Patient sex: F
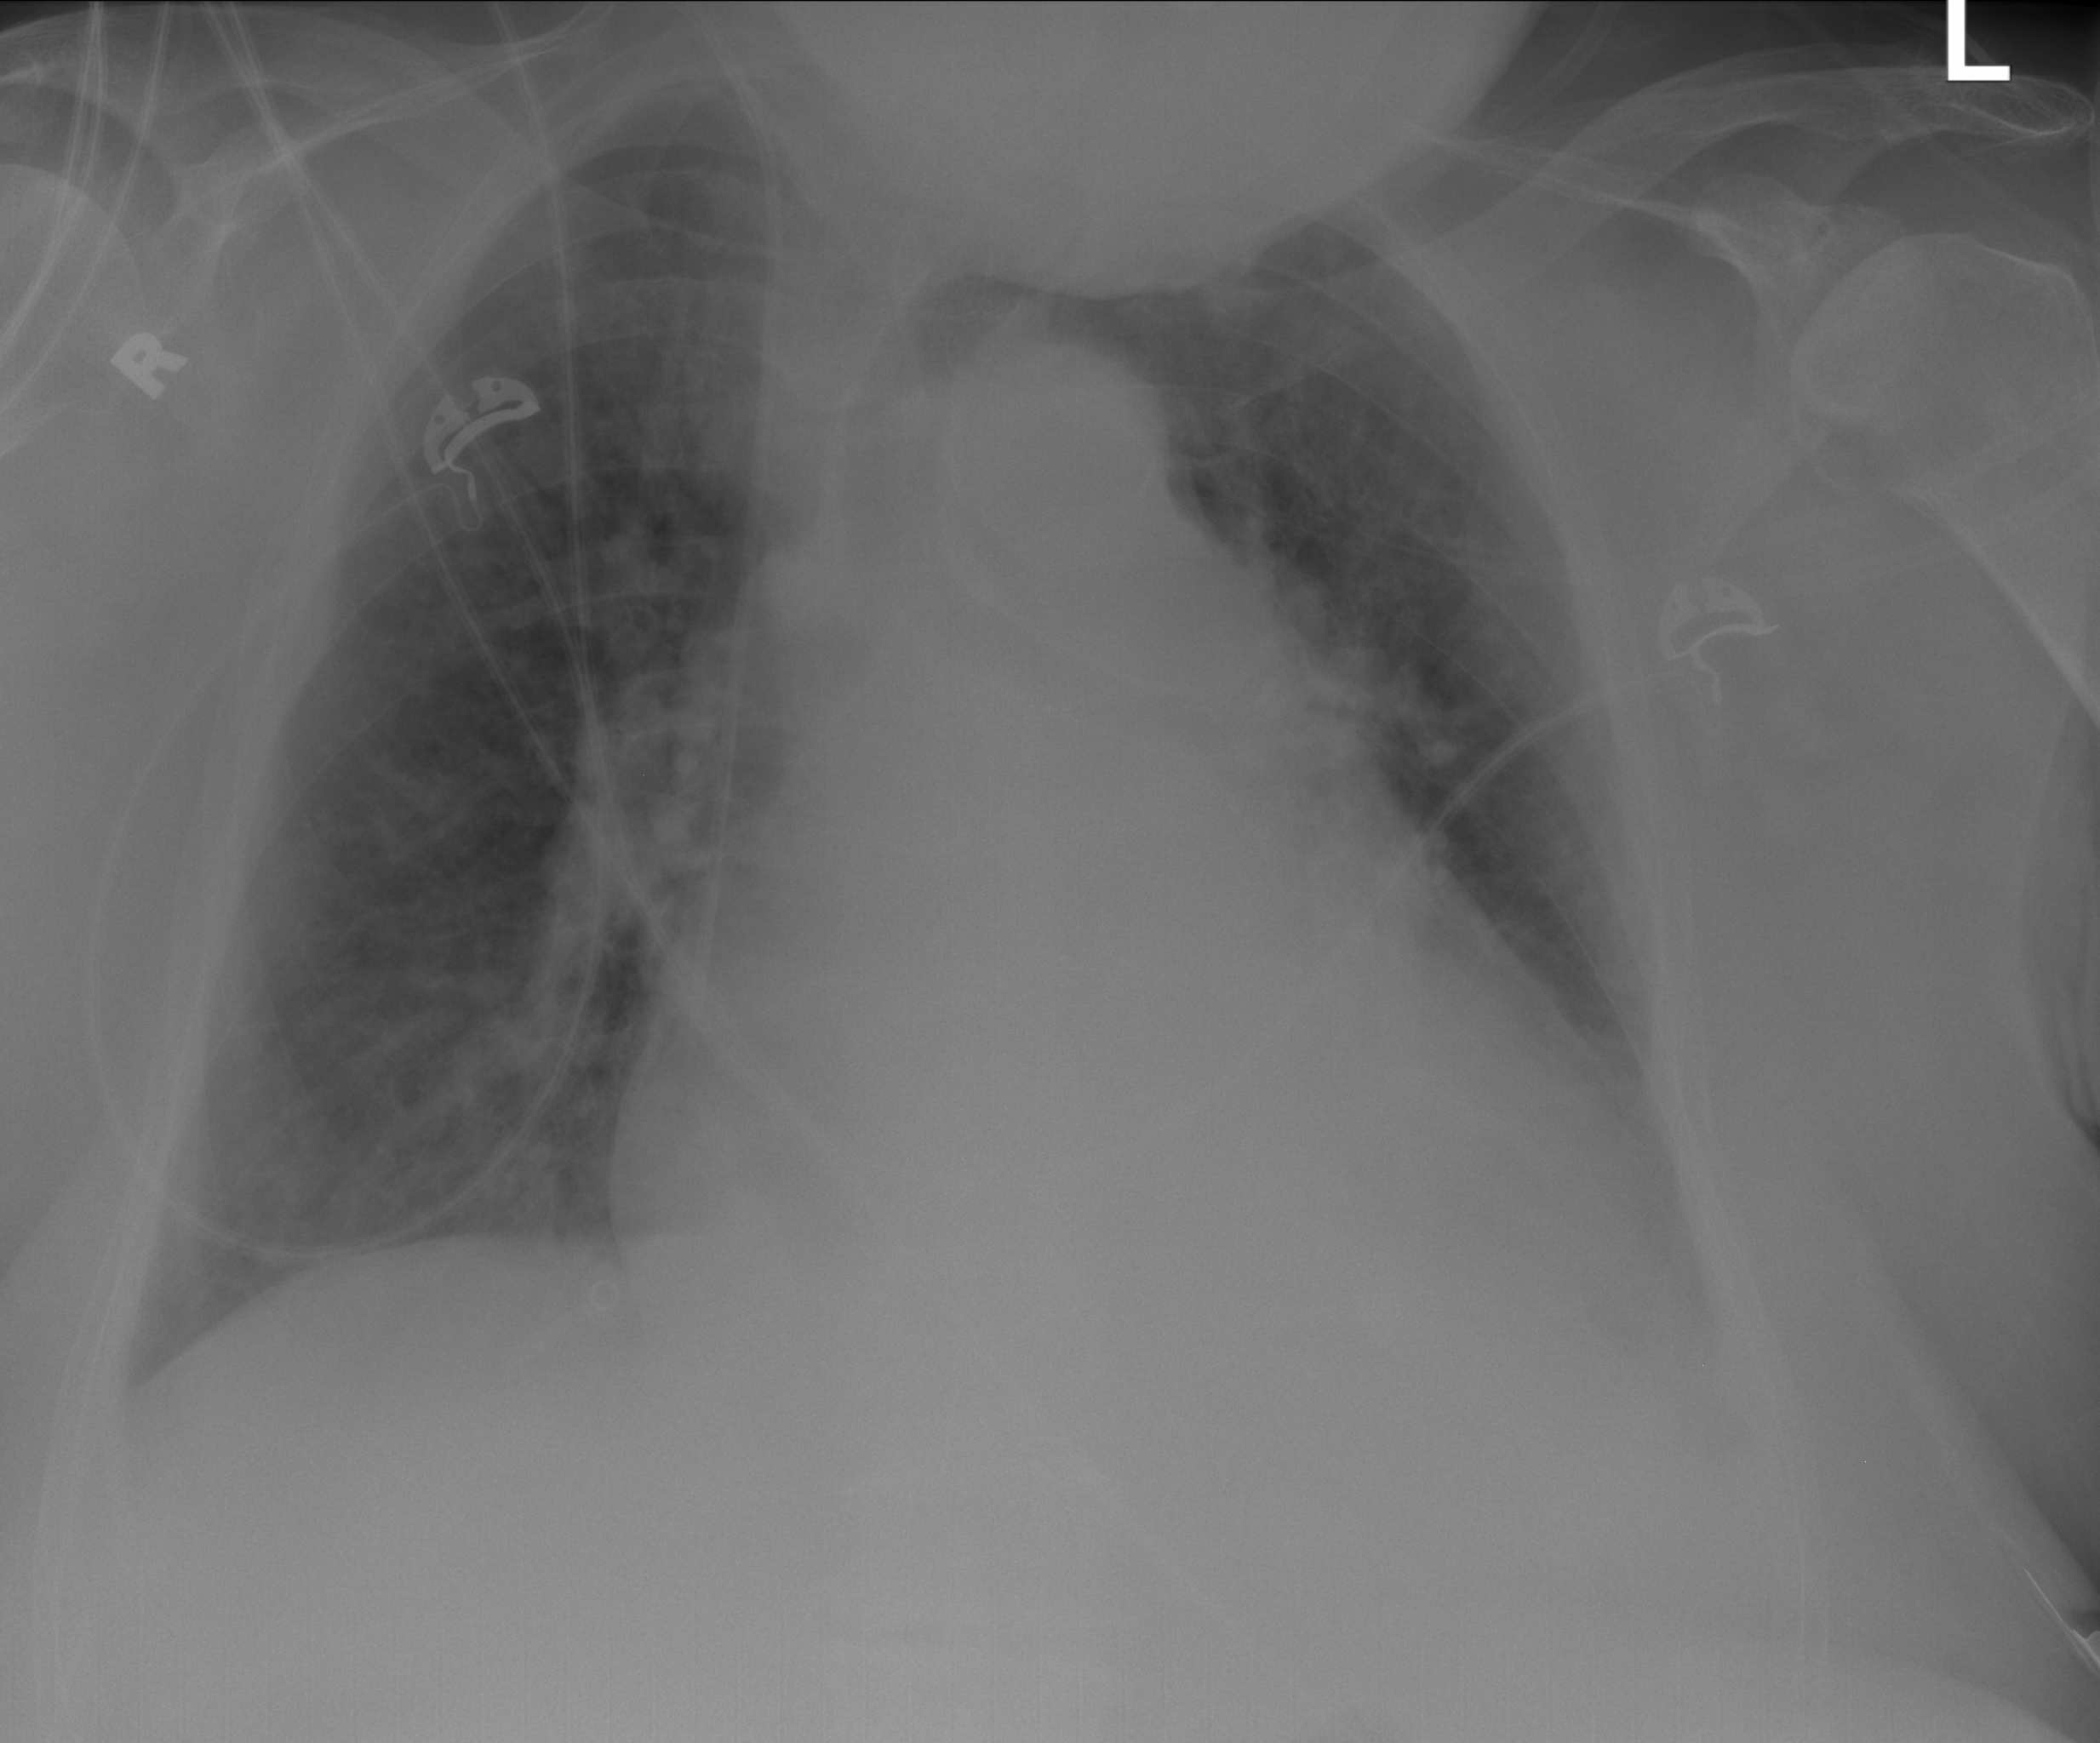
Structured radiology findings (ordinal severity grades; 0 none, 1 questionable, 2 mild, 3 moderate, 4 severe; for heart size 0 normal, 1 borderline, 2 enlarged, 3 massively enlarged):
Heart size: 3
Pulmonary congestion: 2
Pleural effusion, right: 2
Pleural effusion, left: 2
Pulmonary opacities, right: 2
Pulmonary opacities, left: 2
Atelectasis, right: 0
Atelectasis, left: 0